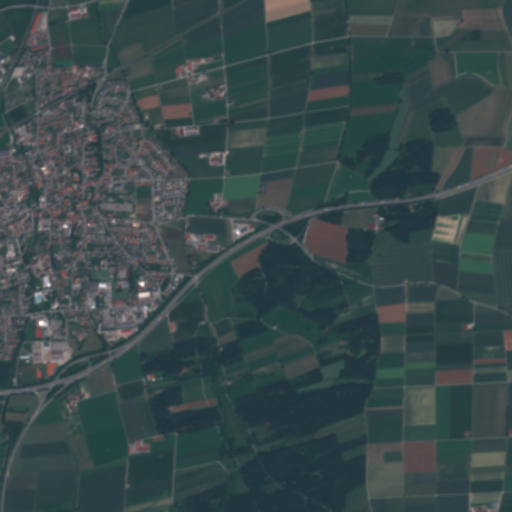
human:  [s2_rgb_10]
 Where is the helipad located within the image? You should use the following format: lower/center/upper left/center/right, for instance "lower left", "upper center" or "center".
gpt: The helipad is located in the center left of the image.
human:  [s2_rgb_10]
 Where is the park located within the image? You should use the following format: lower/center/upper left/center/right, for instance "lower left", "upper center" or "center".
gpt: The park is located in the left of the image.
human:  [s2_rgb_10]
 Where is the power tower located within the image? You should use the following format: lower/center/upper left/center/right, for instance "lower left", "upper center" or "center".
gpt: The power tower is located in the lower of the image.
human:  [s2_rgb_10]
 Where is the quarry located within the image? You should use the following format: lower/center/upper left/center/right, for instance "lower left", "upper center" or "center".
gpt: The quarry is located in the upper left of the image.
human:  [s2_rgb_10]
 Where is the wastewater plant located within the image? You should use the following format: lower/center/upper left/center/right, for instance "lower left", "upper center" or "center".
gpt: The wastewater plant is located in the upper left of the image.
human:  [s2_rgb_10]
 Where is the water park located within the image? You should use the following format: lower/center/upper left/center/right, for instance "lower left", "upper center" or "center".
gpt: The water park is located in the center left of the image.
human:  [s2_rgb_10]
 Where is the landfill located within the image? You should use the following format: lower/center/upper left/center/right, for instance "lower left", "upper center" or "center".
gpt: There is no landfill in the image.